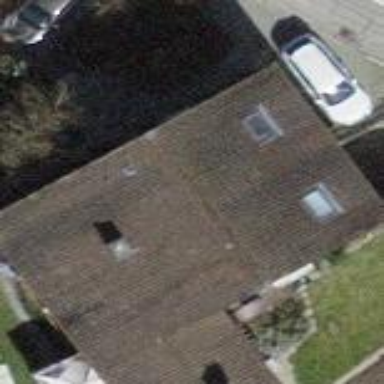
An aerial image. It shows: Building with tile roof.